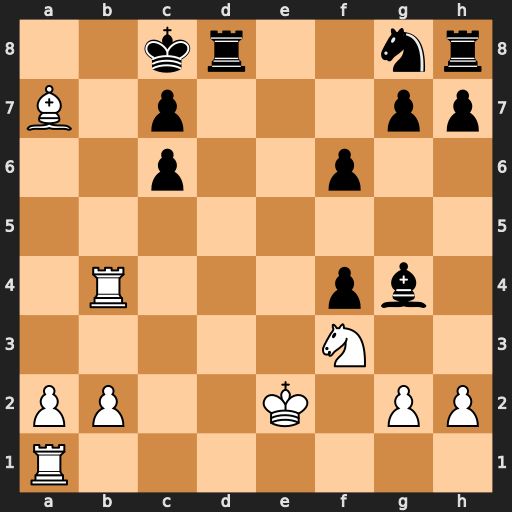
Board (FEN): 2kr2nr/B1p3pp/2p2p2/8/1R3pb1/5N2/PP2K1PP/R7
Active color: w
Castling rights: -
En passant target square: -
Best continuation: Rb8+ Kd7 Rd1+